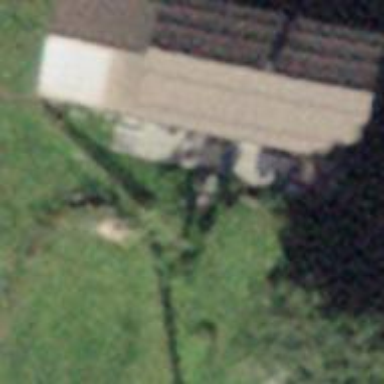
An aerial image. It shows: Detached building.